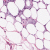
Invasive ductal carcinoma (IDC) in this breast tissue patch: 0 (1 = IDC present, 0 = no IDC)